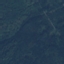
Land use / land cover class: Forest